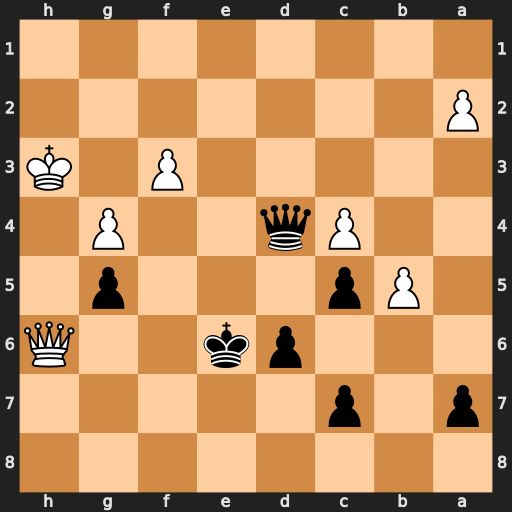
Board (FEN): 8/p1p5/3pk2Q/1Pp3p1/2Pq2P1/5P1K/P7/8
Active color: b
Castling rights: -
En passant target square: -
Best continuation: Qf6 Qh5 Qxf3+